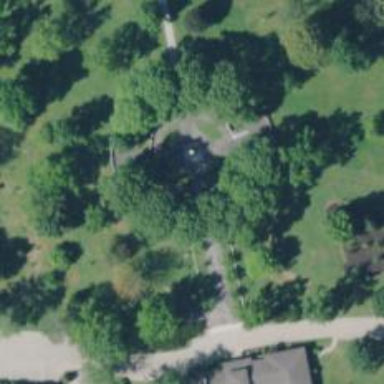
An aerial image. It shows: Memorial site with historic significance.